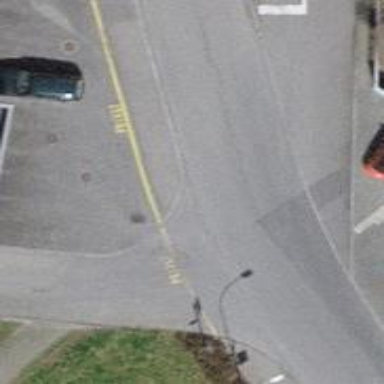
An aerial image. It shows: Kerb serving as barrier.